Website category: movie
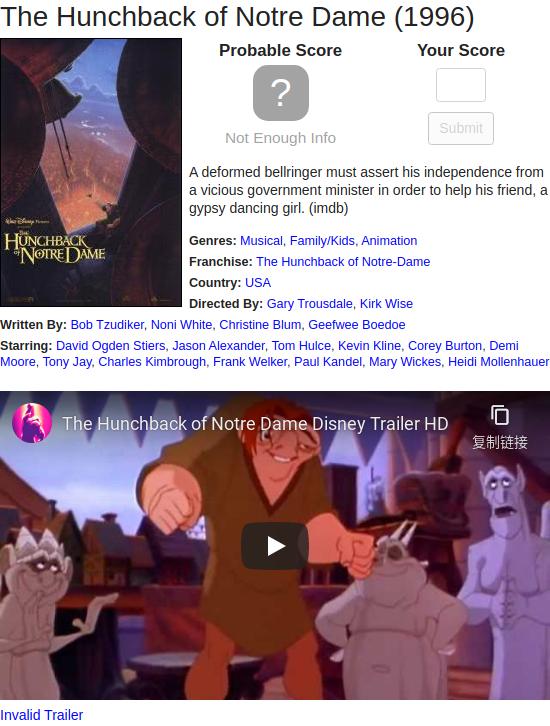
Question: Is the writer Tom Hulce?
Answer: no

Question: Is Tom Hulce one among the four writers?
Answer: no

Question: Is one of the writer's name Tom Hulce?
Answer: no

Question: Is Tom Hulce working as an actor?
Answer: yes

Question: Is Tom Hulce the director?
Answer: no

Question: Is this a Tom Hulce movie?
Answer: no

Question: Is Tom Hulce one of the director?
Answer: no

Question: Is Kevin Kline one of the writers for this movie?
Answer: no

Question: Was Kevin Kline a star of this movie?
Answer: yes

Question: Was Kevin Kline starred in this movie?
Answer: yes

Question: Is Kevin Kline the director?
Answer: no

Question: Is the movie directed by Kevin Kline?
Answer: no

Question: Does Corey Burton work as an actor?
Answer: yes

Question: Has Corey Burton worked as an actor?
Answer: yes

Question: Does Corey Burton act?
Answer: yes

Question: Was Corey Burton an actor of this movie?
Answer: yes

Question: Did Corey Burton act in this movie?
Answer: yes

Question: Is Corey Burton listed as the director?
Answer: no

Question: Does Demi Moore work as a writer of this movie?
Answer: no

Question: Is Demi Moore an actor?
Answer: yes

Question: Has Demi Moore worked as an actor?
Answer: yes

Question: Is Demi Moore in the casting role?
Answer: yes

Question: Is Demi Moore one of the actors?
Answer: yes

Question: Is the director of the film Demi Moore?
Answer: no

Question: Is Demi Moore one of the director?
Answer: no

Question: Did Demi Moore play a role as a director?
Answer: no

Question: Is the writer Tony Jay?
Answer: no

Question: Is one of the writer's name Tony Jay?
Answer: no

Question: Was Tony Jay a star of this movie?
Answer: yes

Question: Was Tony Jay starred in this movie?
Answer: yes

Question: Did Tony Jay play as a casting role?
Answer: yes

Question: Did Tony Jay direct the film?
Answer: no

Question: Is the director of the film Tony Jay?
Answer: no

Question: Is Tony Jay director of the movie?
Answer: no

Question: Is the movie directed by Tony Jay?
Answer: no

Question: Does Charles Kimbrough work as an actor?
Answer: yes

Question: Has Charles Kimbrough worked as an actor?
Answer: yes

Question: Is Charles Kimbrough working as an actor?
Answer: yes

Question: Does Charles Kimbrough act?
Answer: yes

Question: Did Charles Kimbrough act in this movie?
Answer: yes

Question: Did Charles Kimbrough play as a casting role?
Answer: yes

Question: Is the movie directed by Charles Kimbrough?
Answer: no

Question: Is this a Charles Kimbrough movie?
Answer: no

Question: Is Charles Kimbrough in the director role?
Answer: no

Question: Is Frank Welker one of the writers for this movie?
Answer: no

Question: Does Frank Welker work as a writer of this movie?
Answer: no

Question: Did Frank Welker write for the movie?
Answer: no

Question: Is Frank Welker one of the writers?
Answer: no

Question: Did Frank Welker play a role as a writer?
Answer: no

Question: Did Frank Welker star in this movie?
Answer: yes

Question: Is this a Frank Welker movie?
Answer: no

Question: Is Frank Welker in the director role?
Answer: no

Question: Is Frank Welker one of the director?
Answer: no

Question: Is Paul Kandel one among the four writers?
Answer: no

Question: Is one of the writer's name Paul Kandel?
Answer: no

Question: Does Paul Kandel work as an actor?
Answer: yes

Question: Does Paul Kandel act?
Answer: yes

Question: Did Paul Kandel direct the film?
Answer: no

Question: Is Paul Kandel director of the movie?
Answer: no

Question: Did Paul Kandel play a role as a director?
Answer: no

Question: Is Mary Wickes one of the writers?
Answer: no

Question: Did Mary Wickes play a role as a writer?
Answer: no

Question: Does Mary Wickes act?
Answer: yes

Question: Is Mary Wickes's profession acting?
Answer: yes